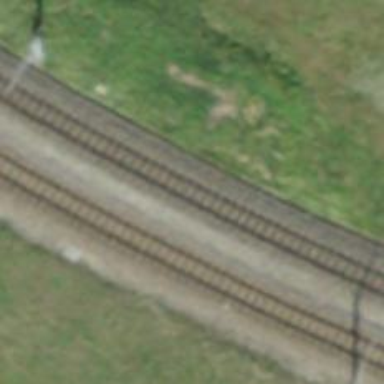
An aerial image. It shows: Narrow-gauge railway with electrified contact line.